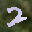
Label: 2